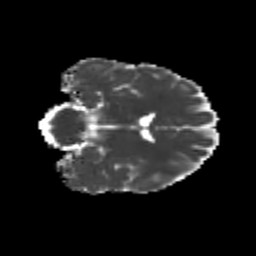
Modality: MD
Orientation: coronal
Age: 24
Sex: male
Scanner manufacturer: siemens
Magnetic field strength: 3 T
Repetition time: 3.5 s
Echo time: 0.104 s